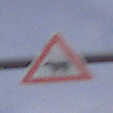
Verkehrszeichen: ViehtriebRechts
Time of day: MorningAfternoon
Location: Outdoor (Suburban)
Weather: PartlyCloudy
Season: NotSpecified
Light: Natural